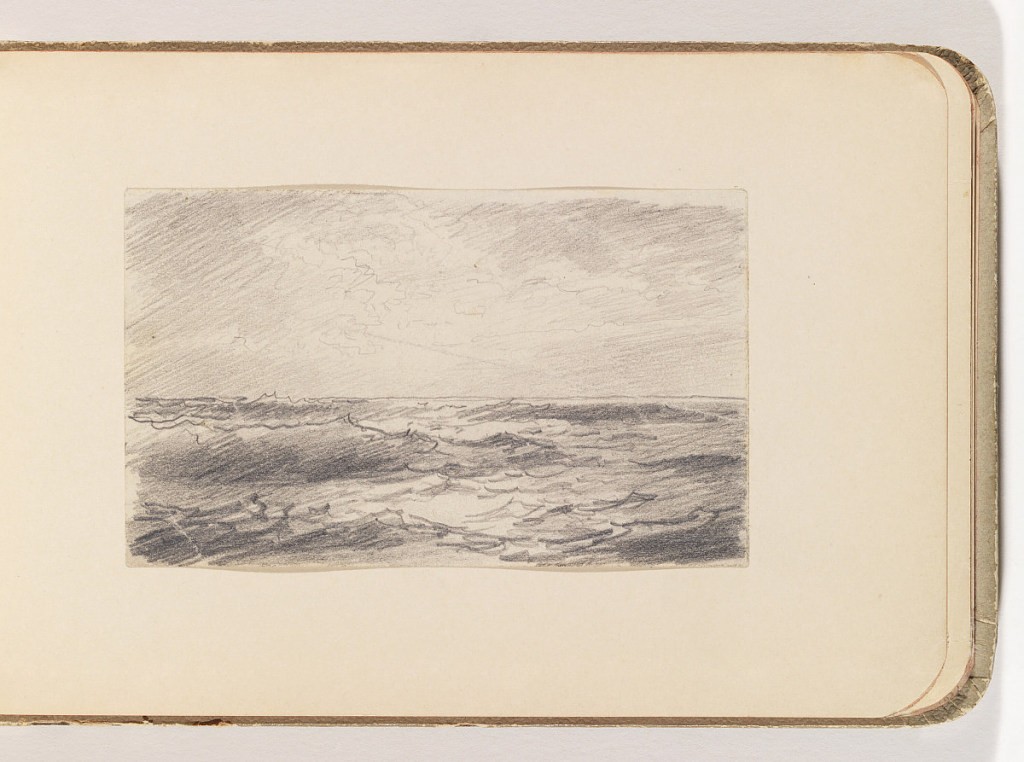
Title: Sun Shining on Ocean
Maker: William Trost Richards, American, 1833–1905
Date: late 19th century
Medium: Graphite on white paper, lined
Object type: Album page
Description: Sun coming through clouds producing alternating dark and light areas on water.